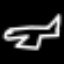
Label: airplane